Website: lowes
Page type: receipt
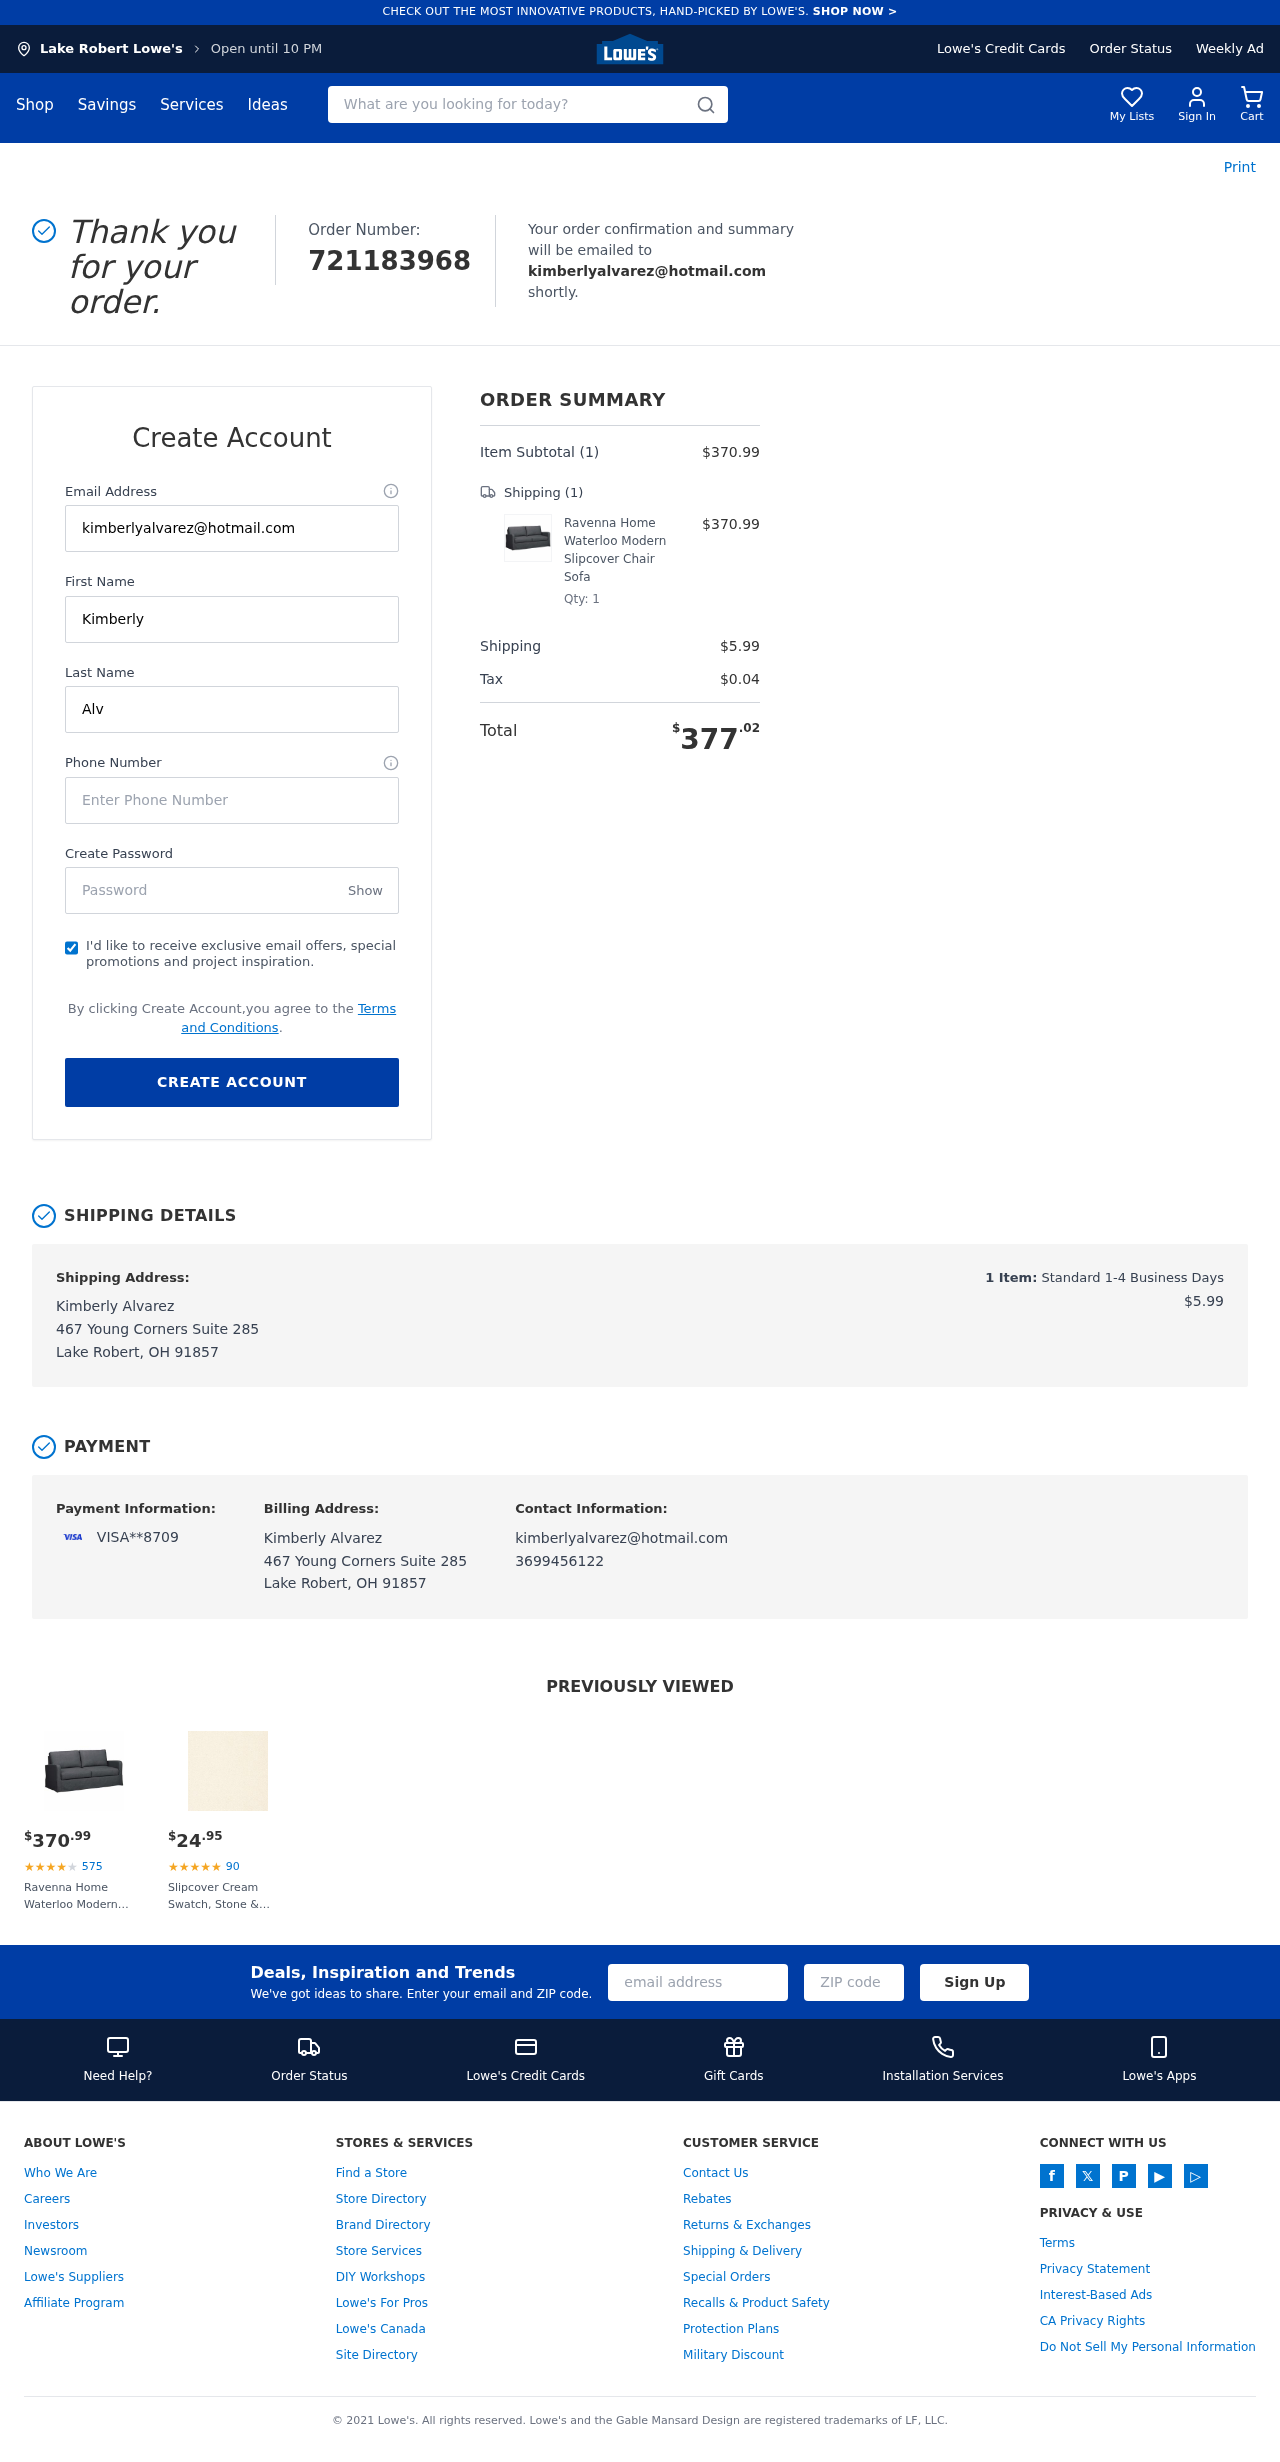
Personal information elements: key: PII_CARD_LAST4
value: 8709
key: PII_CARD_TYPE
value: VISA
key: PII_CITY
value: Lake Robert
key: PII_EMAIL
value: kimberlyalvarez@hotmail.com
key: PII_FULLNAME
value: Kimberly Alvarez
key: PII_PHONE
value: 3699456122
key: PII_STREET
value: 467 Young Corners Suite 285
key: PII_FIRSTNAME
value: Kimberly
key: PII_LASTNAME
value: Alvarez
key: PII_CITY_STATE_ZIP
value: Lake Robert, OH 91857
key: PII_FULLNAME2
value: Kimberly Alvarez
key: PII_FULLNAME3
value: Kimberly Alvarez
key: PII_FIRSTNAME2
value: Kimberly
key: PII_FIRSTNAME3
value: Kimberly
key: PII_LASTNAME2
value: Alvarez
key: PII_LASTNAME3
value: Alvarez
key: PII_FIRSTNAME_DERIVED
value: Kimberly
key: PII_LASTNAME_DERIVED
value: Alvarez
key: PII_FULLNAME_DERIVED
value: Kimberly Alvarez
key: PII_NAME_FULL_DERIVED
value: Kimberly Alvarez
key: PII_STREET2
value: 467 Young Corners Suite 285
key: PII_CITY_STATE_ZIP2
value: Lake Robert, OH 91857
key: PII_EMAIL2
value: kimberlyalvarez@hotmail.com
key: PII_EMAIL3
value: kimberlyalvarez@hotmail.com
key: PII_PHONE_LINE
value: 6122
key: PII_PHONE_SUFFIX
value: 6122
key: PII_PHONE2
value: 3699456122
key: PII_PHONE3
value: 3699456122
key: PII_PHONE_NUMERIC
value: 3699456122
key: PII_PHONE_LINE_NUMERIC
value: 6122
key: PII_PHONE_SUFFIX_NUMERIC
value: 6122
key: PII_PHONE2_NUMERIC
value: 3699456122
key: PII_PHONE3_NUMERIC
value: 3699456122
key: PII_PHONE_DIGITS
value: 3699456122
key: PII_PHONE_LAST4
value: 6122
Product elements: key: PRODUCT1_NAME
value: Ravenna Home Waterloo Modern Slipcover Chair Sofa
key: PRODUCT1_PRICE
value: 370.99
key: PRODUCT1_QUANTITY
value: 1
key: PRODUCT2_NAME
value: Slipcover Cream Swatch, Stone & Beam
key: PRODUCT2_NUM_RATINGS
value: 90
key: PRODUCT2_PRICE
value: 24.95
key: PRODUCT1_PRICE2
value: $370.99
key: PRODUCT1_RATING2
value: ★
★
★
★
★
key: PRODUCT1_NUM_RATINGS2
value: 575
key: PRODUCT1_NAME2
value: Ravenna Home Waterloo Modern Slipcover Chair Sofa
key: PRODUCT2_RATING
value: ★
★
★
★
★
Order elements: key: ORDER_ID
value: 721183968
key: ORDER_NUM_ITEMS
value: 1
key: ORDER_SUBTOTAL
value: $370.99
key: ORDER_NUM_ITEMS2
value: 1
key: ORDER_SHIPPING_COST
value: $5.99
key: ORDER_TAX
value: $0.04
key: ORDER_TOTAL
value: $377.02
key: ORDER_NUM_ITEMS3
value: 1
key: ORDER_SHIPPING_COST2
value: $5.99
Search elements: key: HEADER_SEARCH
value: What are you looking for today?